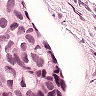
Metastatic tissue present: yes